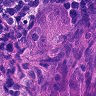
Metastatic tissue present: yes